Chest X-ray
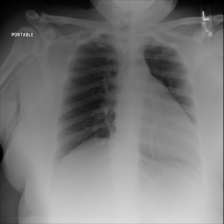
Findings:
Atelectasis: negative
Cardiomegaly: negative
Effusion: negative
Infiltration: negative
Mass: negative
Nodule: negative
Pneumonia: negative
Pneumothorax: negative
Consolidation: negative
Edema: negative
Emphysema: negative
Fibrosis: negative
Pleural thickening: negative
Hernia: negative